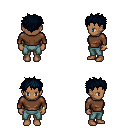
a pixel art fantasy rpg character, female body template, human, dark skin, brown long-sleeve shirt, teal pants, raven bedhead hairstyle, bracelets, four views (front, back, left, right), 2x2 character sprite sheet, small pixel art, hard edges, no anti-aliasing